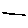
Label: line